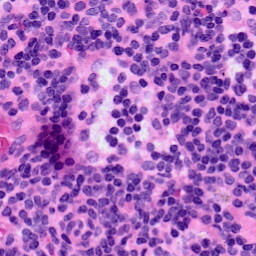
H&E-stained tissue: LymphNode